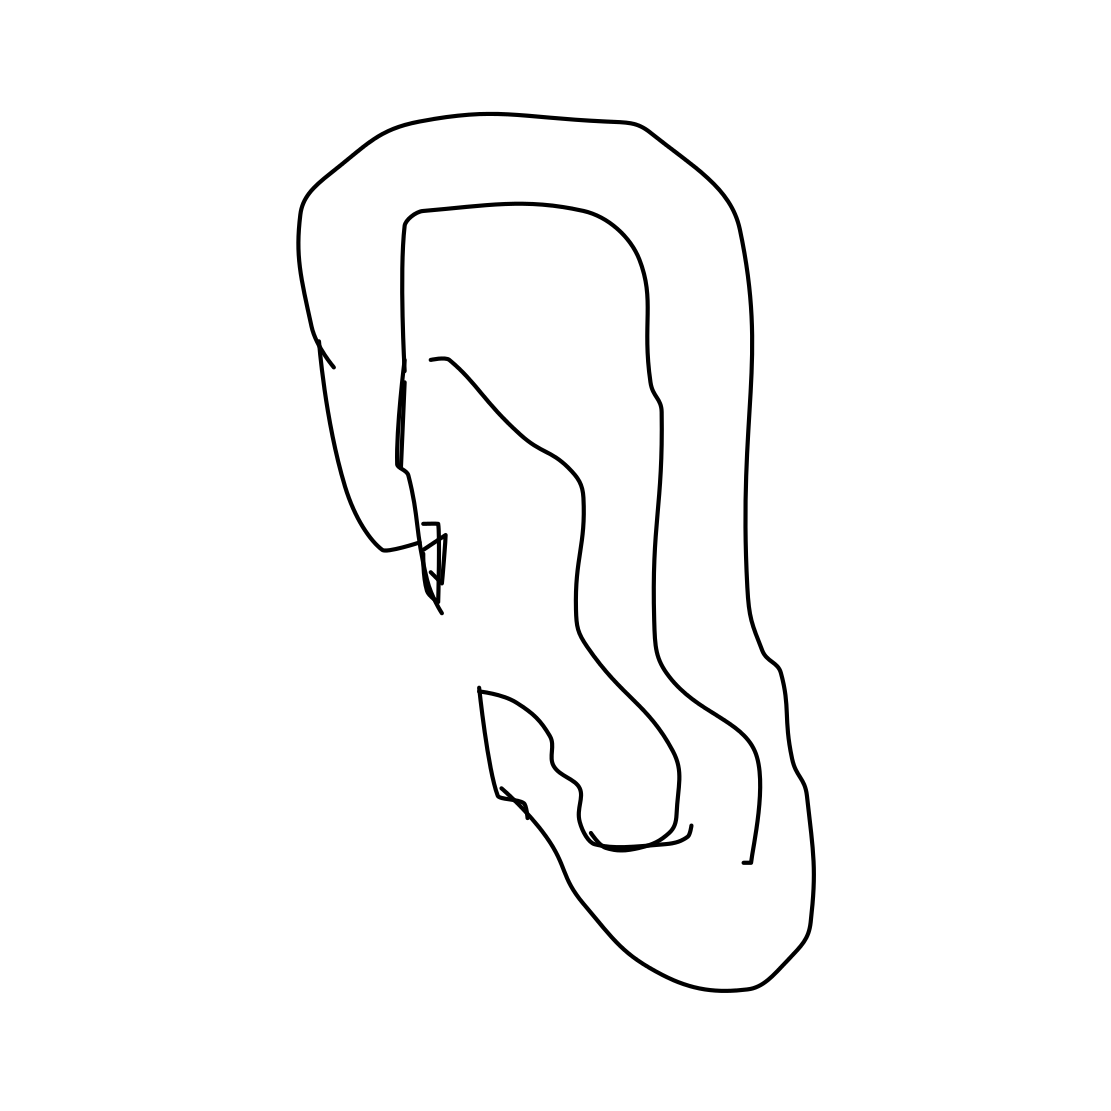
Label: ear